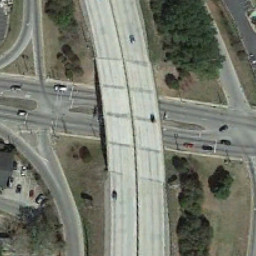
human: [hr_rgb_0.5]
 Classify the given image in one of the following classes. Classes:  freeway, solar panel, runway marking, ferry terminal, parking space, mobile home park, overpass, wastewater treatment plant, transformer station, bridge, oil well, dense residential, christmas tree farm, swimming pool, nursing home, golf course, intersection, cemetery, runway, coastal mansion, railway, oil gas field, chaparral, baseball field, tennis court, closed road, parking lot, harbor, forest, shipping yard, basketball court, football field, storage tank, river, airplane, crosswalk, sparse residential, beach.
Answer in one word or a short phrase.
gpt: overpass